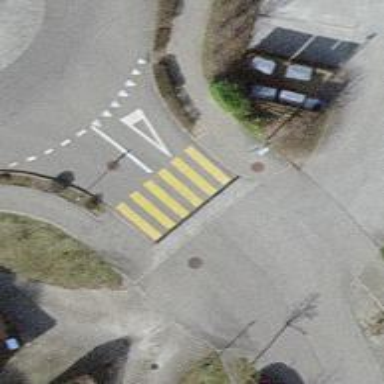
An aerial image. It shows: Zebra crossing on the road.